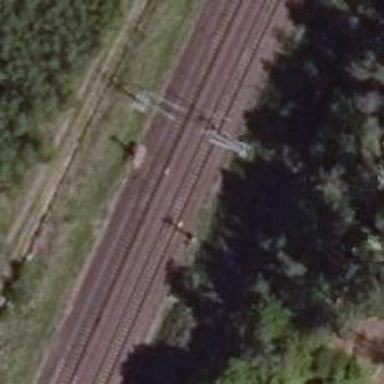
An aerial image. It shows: Railway with electrified contact lines.